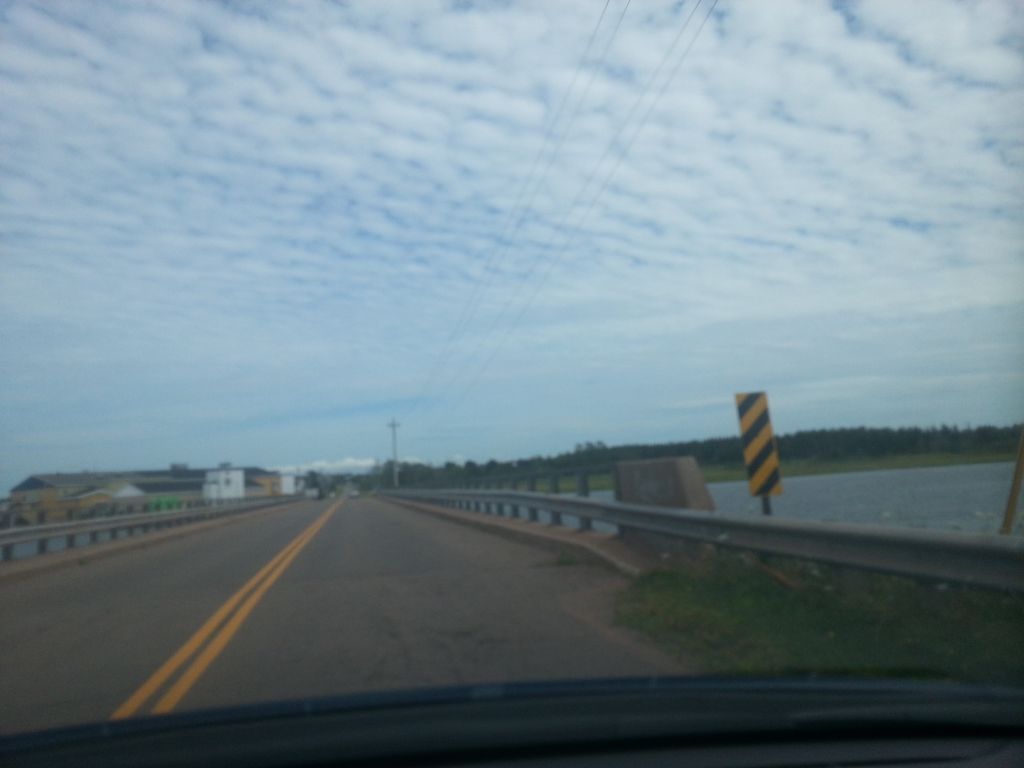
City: charlottetown